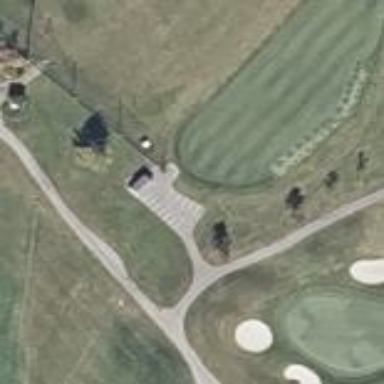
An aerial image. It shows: Grass area designated as golf tee.